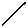
Label: line